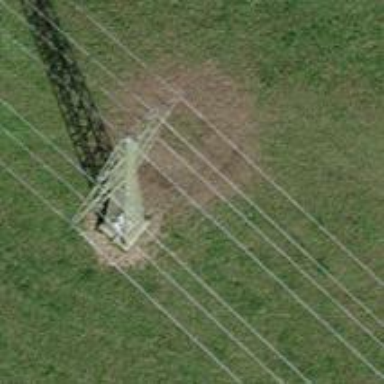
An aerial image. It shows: Lattice structure tower used for power transmission.